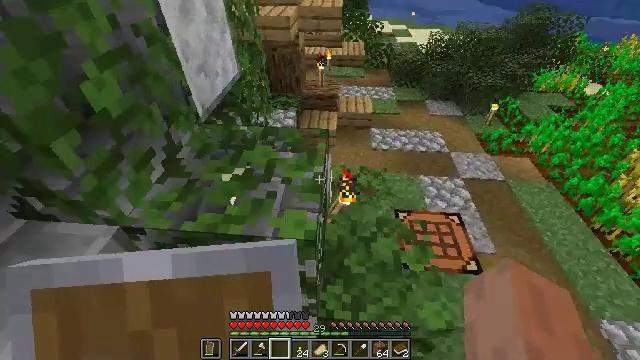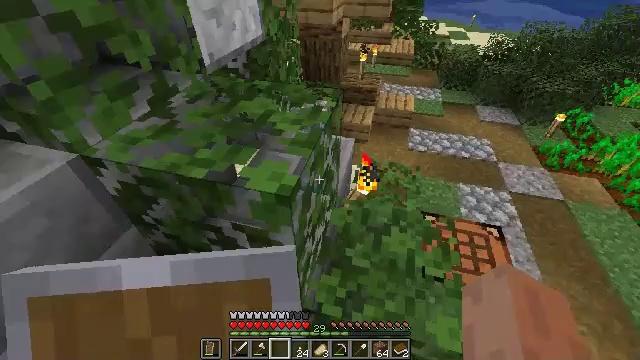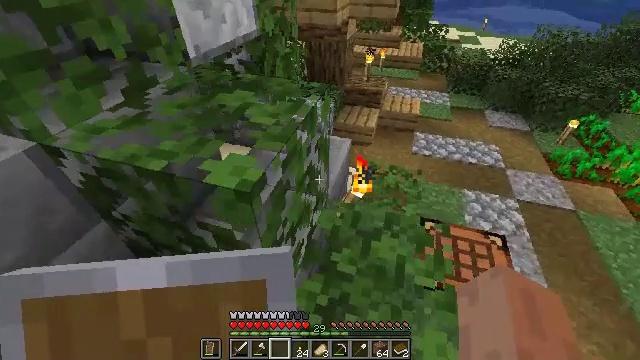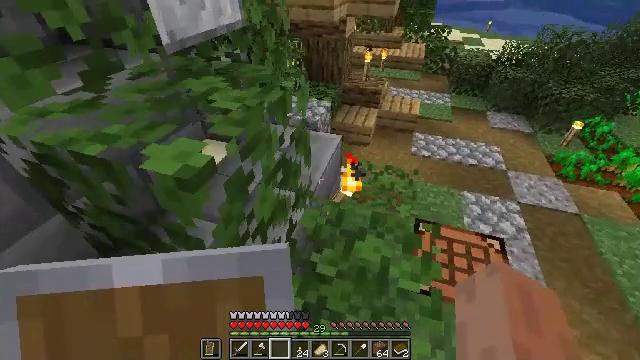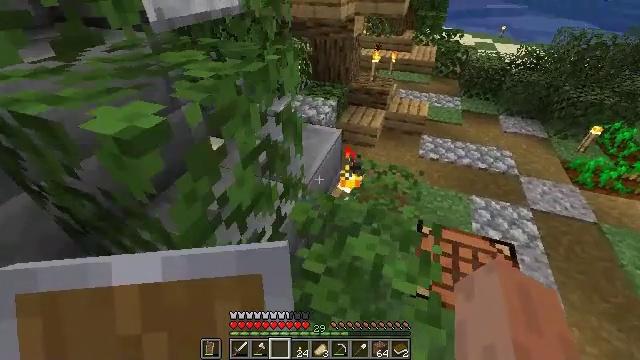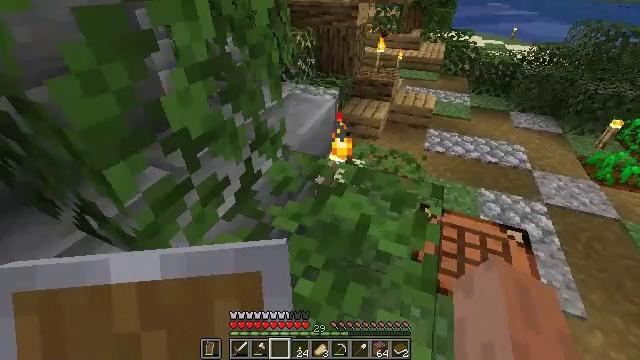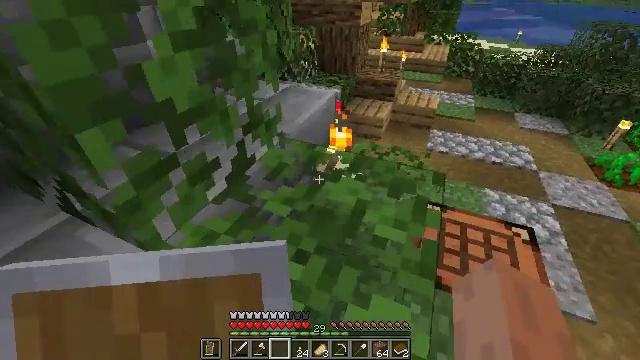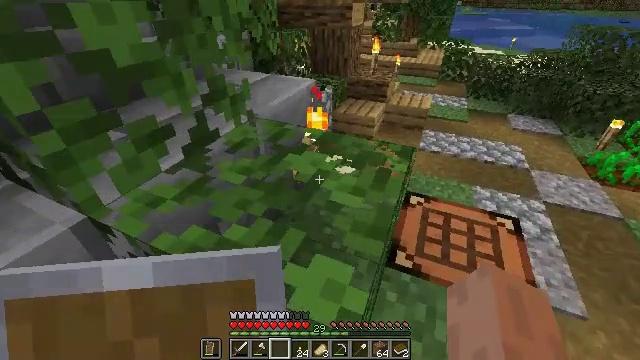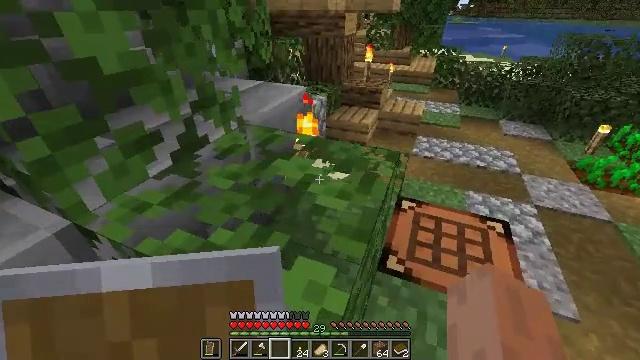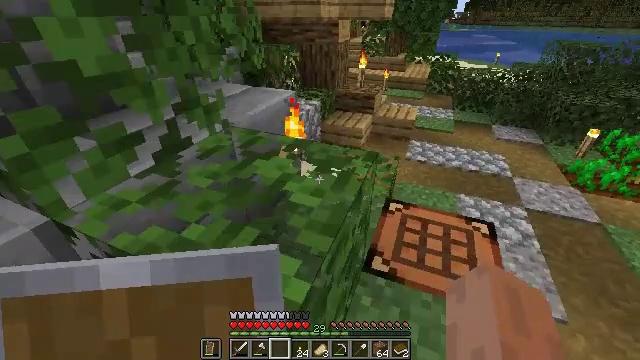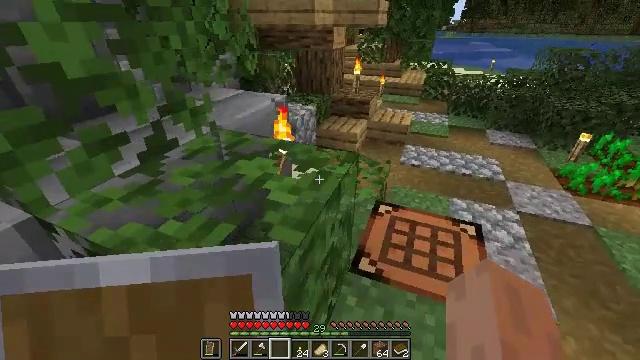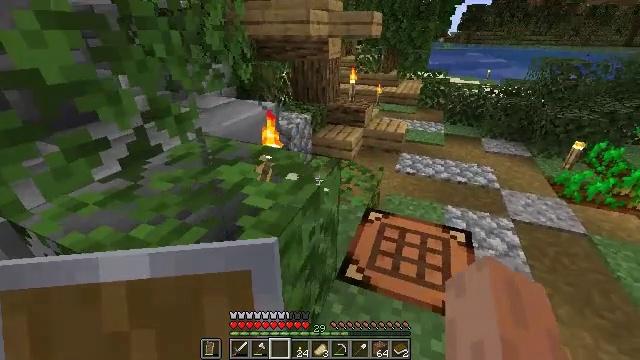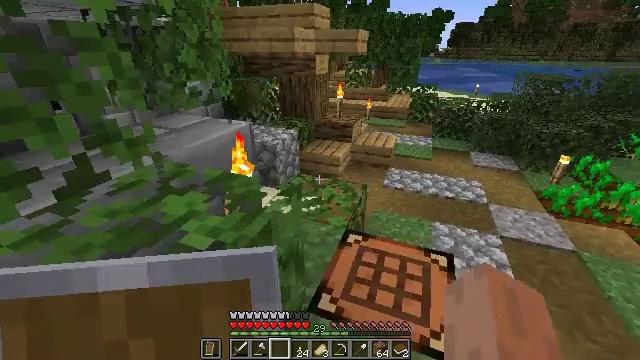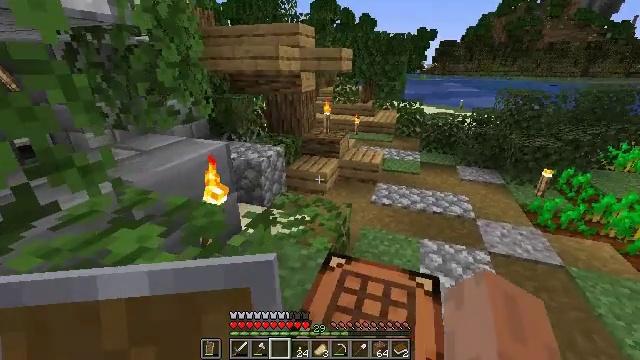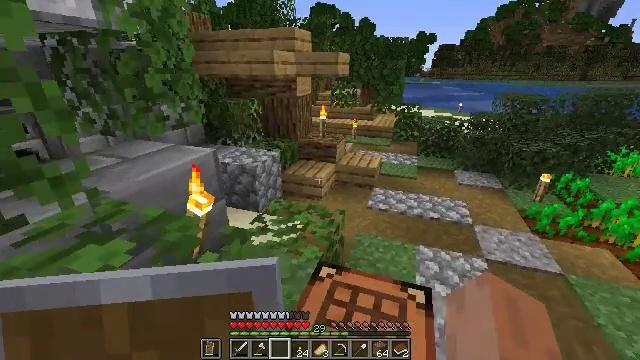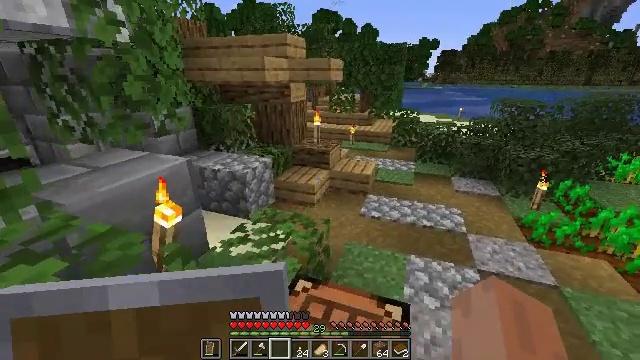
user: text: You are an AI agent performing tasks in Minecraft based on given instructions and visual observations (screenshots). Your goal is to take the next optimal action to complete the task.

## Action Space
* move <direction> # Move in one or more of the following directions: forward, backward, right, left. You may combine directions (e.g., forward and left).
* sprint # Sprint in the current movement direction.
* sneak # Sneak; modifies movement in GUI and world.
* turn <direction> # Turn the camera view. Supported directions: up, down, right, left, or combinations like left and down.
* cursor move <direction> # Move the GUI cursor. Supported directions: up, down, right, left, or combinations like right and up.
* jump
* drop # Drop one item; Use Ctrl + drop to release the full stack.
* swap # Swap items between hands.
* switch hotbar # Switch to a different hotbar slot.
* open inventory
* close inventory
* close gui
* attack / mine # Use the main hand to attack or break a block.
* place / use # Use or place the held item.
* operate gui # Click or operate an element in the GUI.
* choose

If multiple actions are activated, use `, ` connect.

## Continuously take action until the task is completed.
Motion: motion action
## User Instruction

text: Create a fishing rod with crafting materials.
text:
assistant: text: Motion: move forward and move right, turn left
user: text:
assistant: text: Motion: move forward and move right, turn left
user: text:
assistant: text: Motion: move forward and move right
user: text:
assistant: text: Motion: move forward and move right, turn left and up
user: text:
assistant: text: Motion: move forward and move right, turn left and up
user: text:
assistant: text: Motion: move forward and move right
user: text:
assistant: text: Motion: move forward and move right, turn up
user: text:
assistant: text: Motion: move forward and move right, turn up
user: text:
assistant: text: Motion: move forward and move right, turn up
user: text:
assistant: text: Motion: move forward and move right, turn up
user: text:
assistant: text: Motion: move forward and move right, turn up
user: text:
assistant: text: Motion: move forward and move right, turn right and up
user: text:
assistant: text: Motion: move forward and move right, turn right and up
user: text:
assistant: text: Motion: move right
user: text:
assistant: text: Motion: move right, turn up
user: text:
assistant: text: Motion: move right, turn left and up
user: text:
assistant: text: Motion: move right, turn left and up
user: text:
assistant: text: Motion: move forward and move right, turn left and up
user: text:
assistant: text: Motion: move forward and move right
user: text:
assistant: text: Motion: move forward and move right
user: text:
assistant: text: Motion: move forward and move right
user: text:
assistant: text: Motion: move forward and move right
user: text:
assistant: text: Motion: move forward and move right
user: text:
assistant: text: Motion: move forward and move right
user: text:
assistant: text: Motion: move forward and move right
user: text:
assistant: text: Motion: move right
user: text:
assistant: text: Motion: move forward
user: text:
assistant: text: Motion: move forward
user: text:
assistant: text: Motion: move forward
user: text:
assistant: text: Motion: move forward